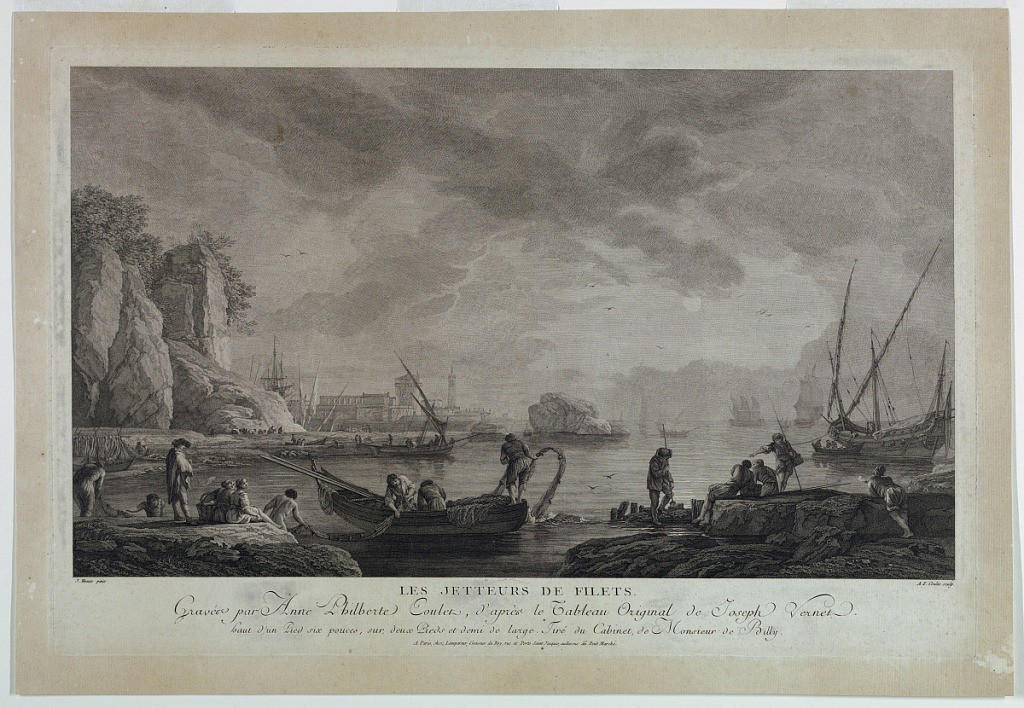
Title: Les Jetteurs de Fillets (Casting of Nets)
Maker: Anne Philiberte Coulet, French, 1736 - after 1771
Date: ca. 1785
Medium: Engraving on paper
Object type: Print
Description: Harbor view, with groups of fisherman on right and left bank; in foreground, three men casting their nets from a boat; in center, ships; buildings in distance. Inscribed: title, lower left, "K. Vernet" pinxit; lower right, "A.P. Coulet sculp."